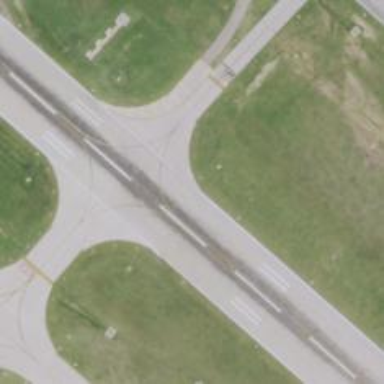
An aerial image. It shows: Image of taxiway at airport.